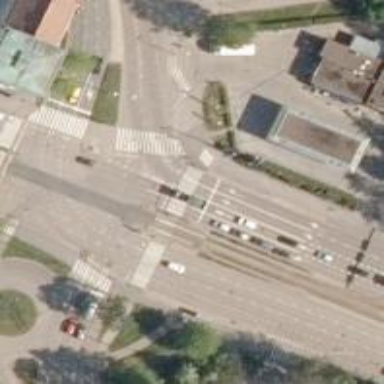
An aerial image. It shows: Tram railway system with complete segregation and electrification using contact lines.